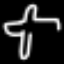
Label: airplane